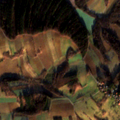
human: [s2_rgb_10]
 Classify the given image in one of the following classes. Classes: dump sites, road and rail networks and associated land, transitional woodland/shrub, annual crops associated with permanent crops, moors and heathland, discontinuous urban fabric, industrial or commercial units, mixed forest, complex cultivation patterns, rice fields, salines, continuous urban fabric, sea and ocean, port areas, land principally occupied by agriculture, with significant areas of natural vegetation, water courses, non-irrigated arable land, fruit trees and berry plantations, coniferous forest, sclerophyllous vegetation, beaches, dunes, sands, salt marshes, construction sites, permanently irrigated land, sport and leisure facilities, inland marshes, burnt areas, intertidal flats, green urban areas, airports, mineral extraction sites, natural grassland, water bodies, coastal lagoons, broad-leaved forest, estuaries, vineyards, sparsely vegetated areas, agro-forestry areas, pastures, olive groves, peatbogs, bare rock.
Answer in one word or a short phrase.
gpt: non-irrigated arable land, pastures, complex cultivation patterns, land principally occupied by agriculture, with significant areas of natural vegetation, coniferous forest